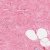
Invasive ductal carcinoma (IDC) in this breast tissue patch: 0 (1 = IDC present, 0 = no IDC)